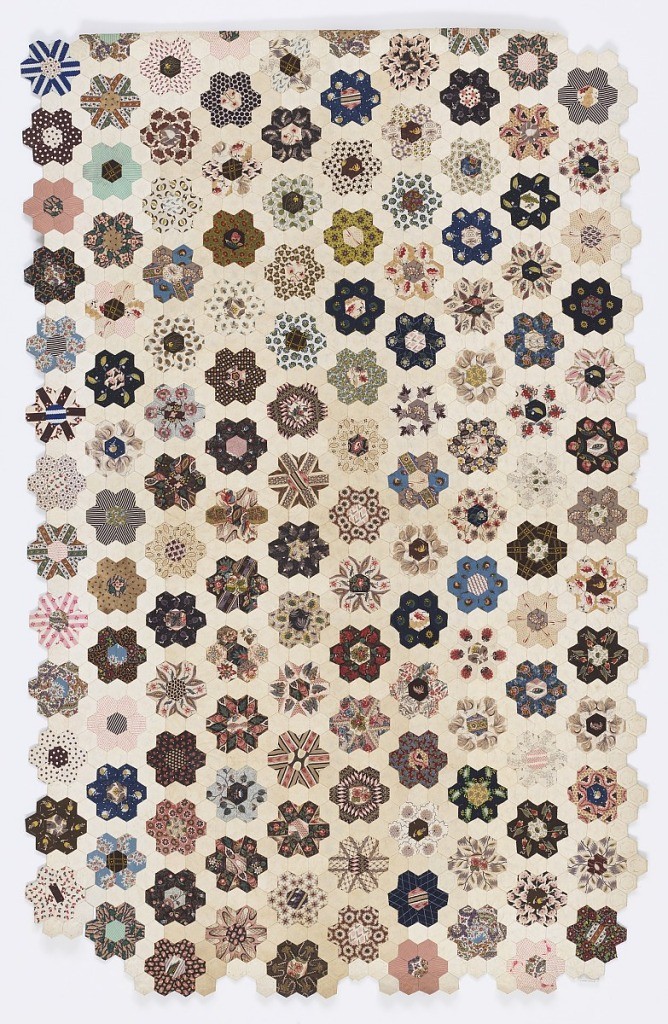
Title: Quilt top
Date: early–mid-19th century
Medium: cotton, paper Technique: printed cotton, pieced and sewn, paper backing
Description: Unfinished patchwork quilt top with a design of hexagons arranged as flowers on a white ground. Some of the fabrics are English block prints from the 1780s and 1790s; others are 19th century roller-printed fabrics. The hexagonal shapes were formed over paper patterns, still present.